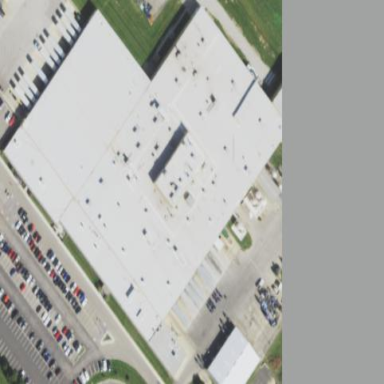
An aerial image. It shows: Warehouse building.